Interaction volume radius: 5 \u00c5
Interaction volume height: 15 \u00c5
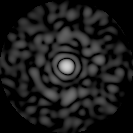
Disorder parameter: 0.8443